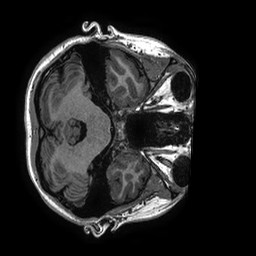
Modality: T1w
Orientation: axial
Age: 20
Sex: female
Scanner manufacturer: ge
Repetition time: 0.00733 s
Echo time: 0.003 s